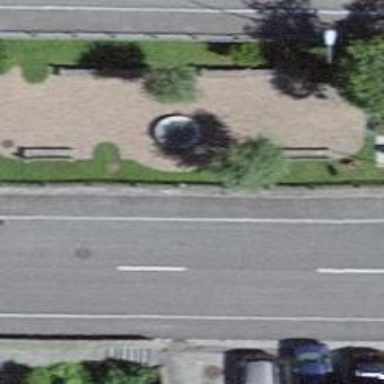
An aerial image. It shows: Fountain.